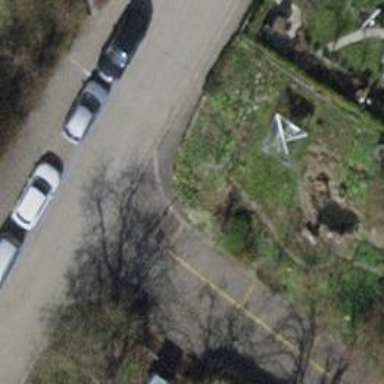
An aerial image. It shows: Swing gate barrier.